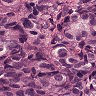
Metastatic tissue present: yes